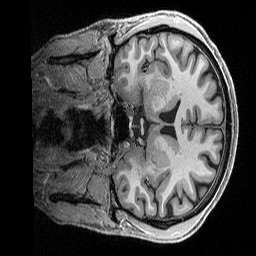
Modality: T1w
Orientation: coronal
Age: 38
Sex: male
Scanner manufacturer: siemens
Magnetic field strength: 3 T
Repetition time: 2.5 s
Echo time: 0.00296 s